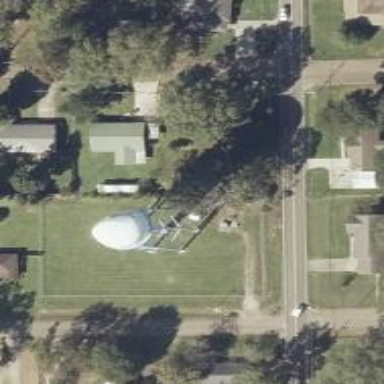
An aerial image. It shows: Water tower that is man-made.